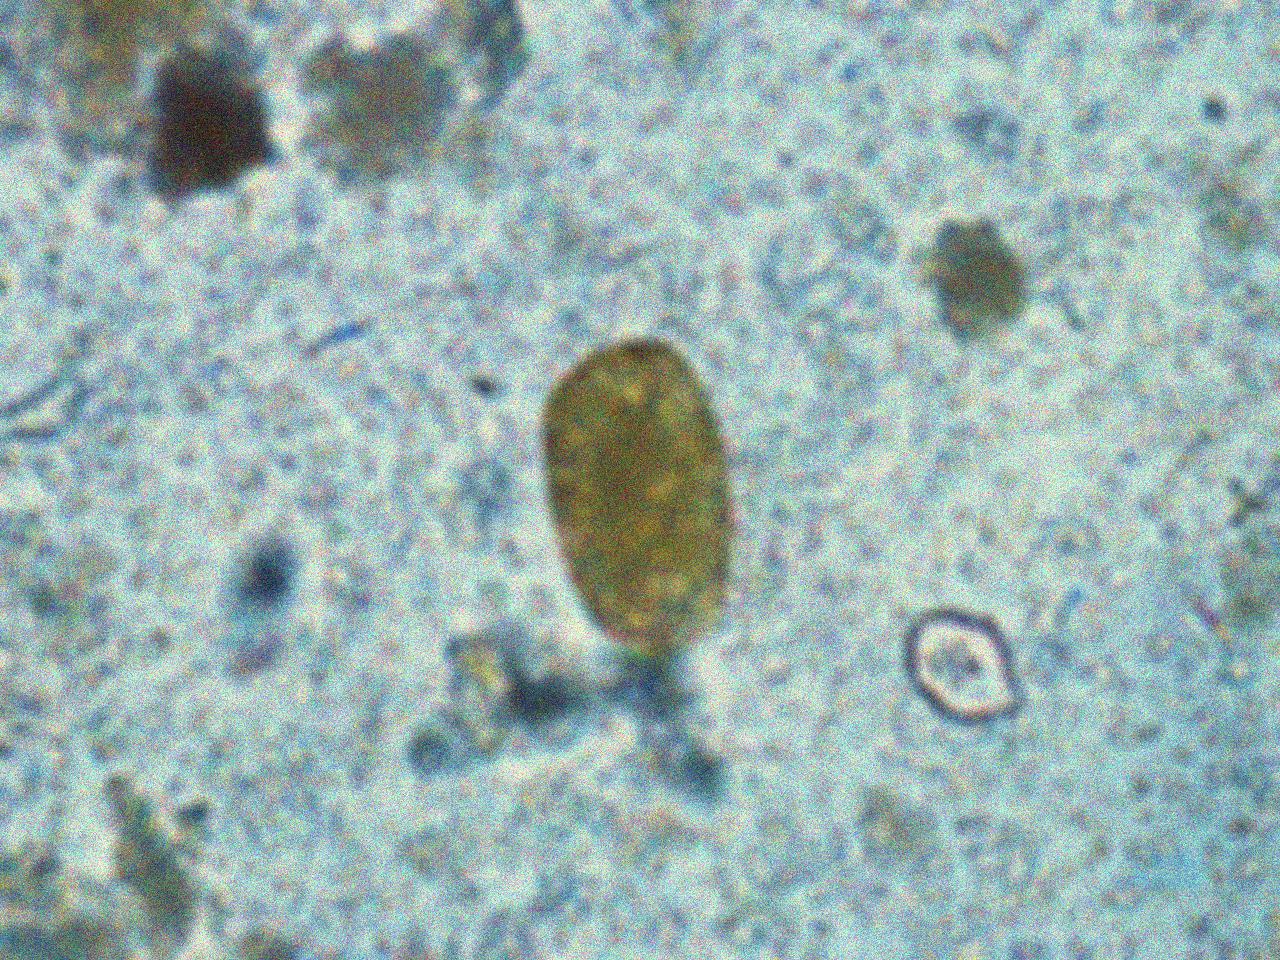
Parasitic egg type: Paragonimus spp